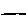
Label: line